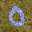
Label: 0